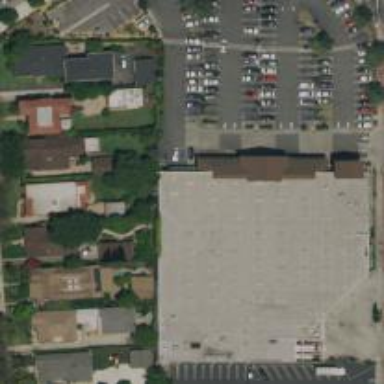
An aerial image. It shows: Retail building.